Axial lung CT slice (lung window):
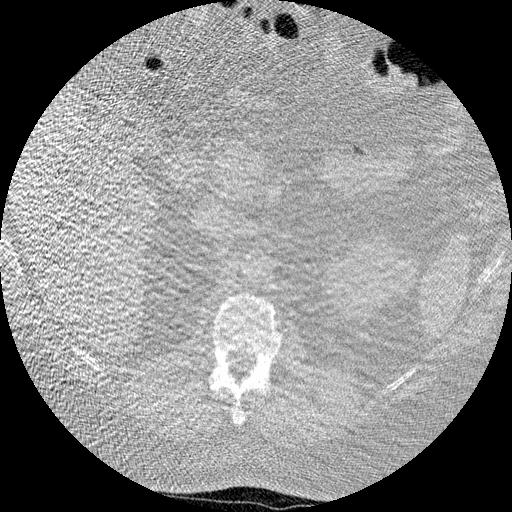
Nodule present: no